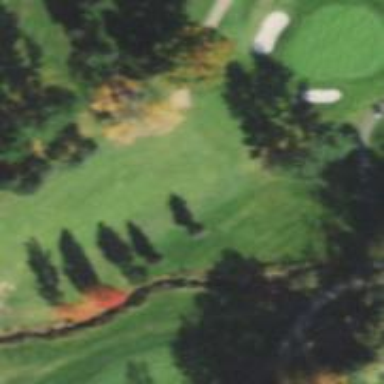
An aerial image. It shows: Golf fairway surrounded by grass.